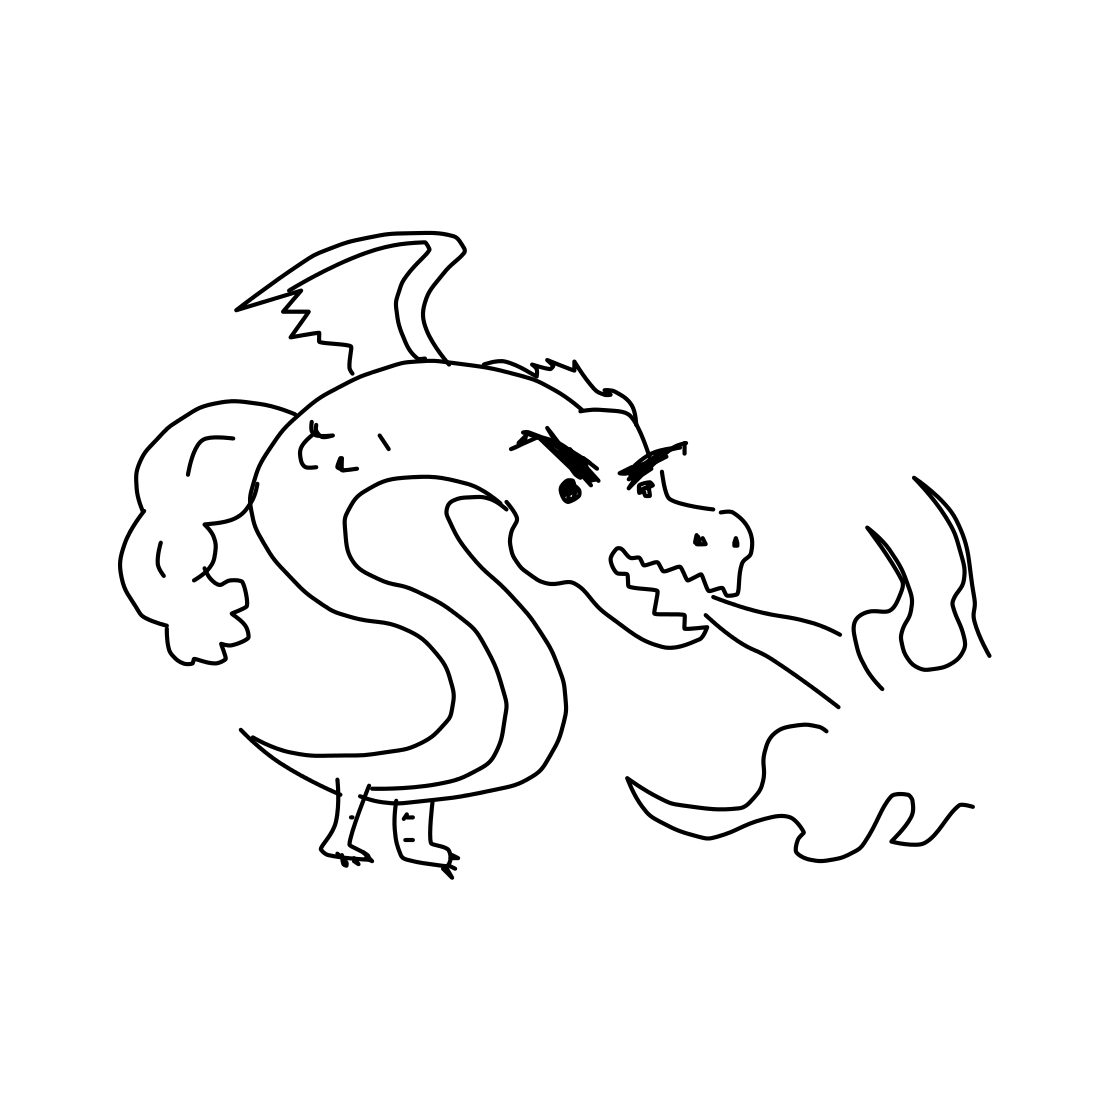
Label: dragon